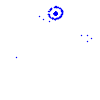
Particle: proton